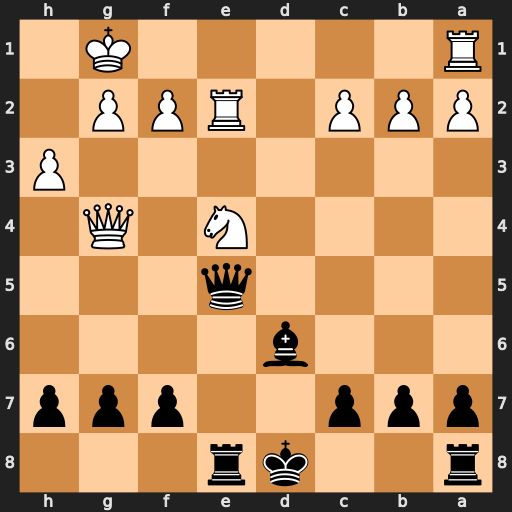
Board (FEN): r2kr3/ppp2ppp/3b4/4q3/4N1Q1/7P/PPP1RPP1/R5K1
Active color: b
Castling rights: -
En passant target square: -
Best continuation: Qh2+ Kf1 Qh1#